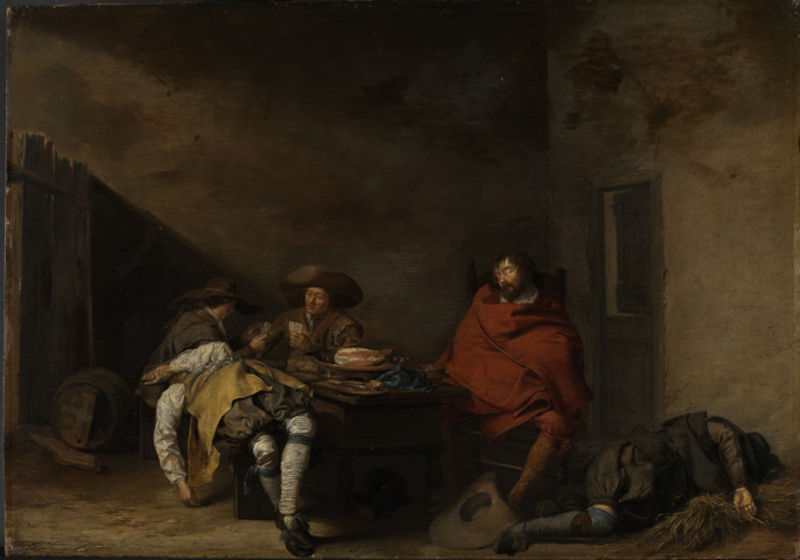
Titel: Die Wachtstube
Künstler: Pieter Jacobsz. Codde
Standort: Karlsruhe
Institution: Staatliche Kunsthalle Karlsruhe
Schlagwörter: blau, dunkel, gemälde, mann, rubens, schatten, schlaf, umhang, weiß, gelb, ocker, sitzen, braun, fenster, holz, hut, hüte, licht, männer, raum, straße, stroh, stuhl, stühle, szene, tisch, tür, zimmer, gebäude, haus, rot, tuch, zaun, teppich, alkohol, alt, betrunken, betrunkene, gelage, hemd, hose, kneipe, saufen, trinken, trinkend, wand, wirtschaft, rembrandt, schüssel, stein, teller, bild, fünf, innenraum, öl, boden, interieur, mantel, sitzend, decke, genre, krug, erdig, ecke, liegen, schlafen, schlafend, schlafende, spieler, schuhe, heu, lehm, mauer, kahl, hof, bank, hocker, schemel, essen, wein, karten, kartenspiel, spielen, brot, stube, kammer, bretter, liegend, fleisch, schinken, spiel, strümpfe, scheune, paul, stiefel, fass, gastmahl, mahlzeit, orgie, bänke, spielend, kerker, mittelalter, müde, stall, personengruppe, trunkenheit, weinfass, räuber, gasthaus, wirtshaus, trunken, zecher, schenke, alten, wan, peter, liegender, schalfen, van, scheine, besoffen, roter umhang, schläfer, brock, besäufnis, rausch, penner, eingeschlafen, kartenspielen, trinekn, suff, rot#, schlafende menschen, 1649, bank t, kartespiel, raäuber, hcoken